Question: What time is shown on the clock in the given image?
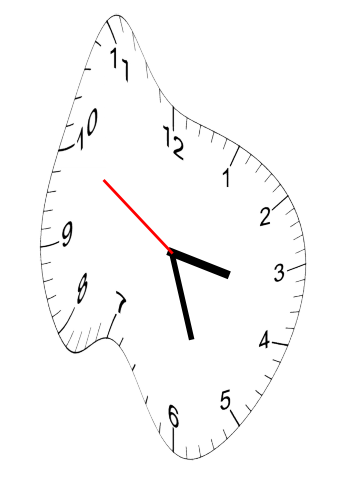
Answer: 03:26:50